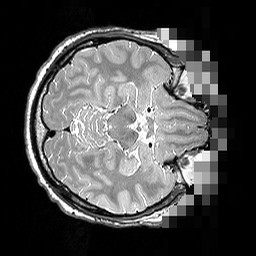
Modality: T2w
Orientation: axial
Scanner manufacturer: siemens
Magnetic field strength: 3 T
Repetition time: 2.5 s
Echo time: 0.144 s